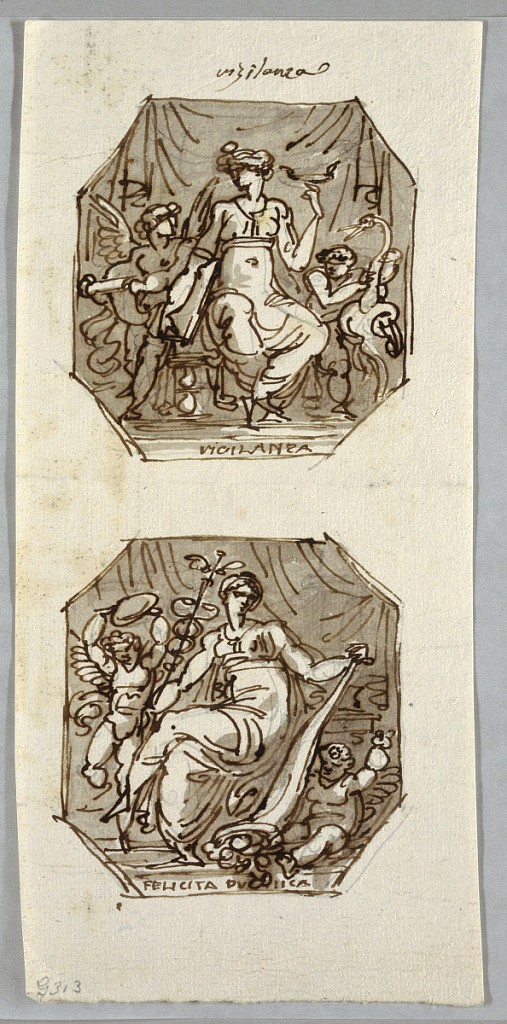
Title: Drawing
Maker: Felice Giani, Italian, 1758–1823
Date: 1812
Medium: Pen and brown ink over traces of graphite on cream laid paper
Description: Top: A woman is seated upon a bench before a curtain. She holds a book or a tablet with her lowered right hand and raises a lamp with her left. A putto with a paper scroll stands at left, another holds a crane, at right. Bottom: a woman is seated before a curtain. She holds a caduceus in her right hand and the point of a cornucopia in her left hand. A putto is seated on the floor behind the cornucopia, another dances at left.